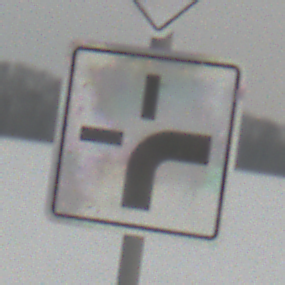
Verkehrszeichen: VerlaufVorfahrtsstrasse3
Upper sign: Vorfahrtsstrasse
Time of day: MorningAfternoon
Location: Outdoor (Nature)
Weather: Overcast
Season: Winter
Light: Natural